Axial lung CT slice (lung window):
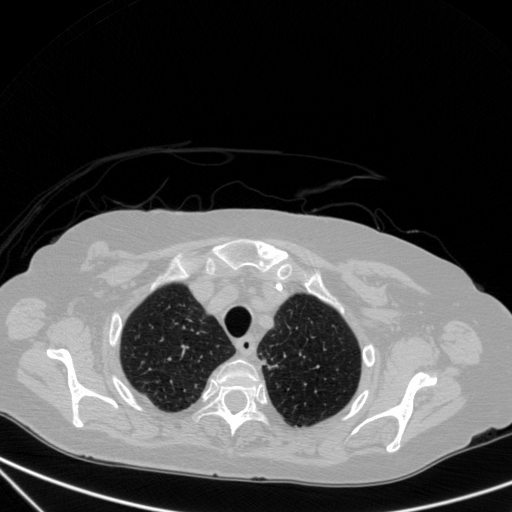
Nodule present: no